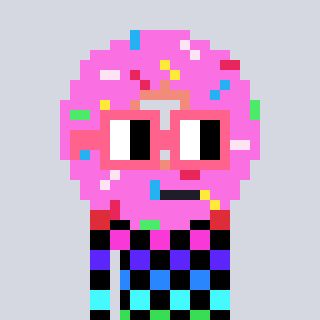
a pixel art character with square pink glasses, a doughnut-shaped head and a bege-colored body on a cool background